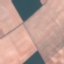
Land use / land cover class: AnnualCrop